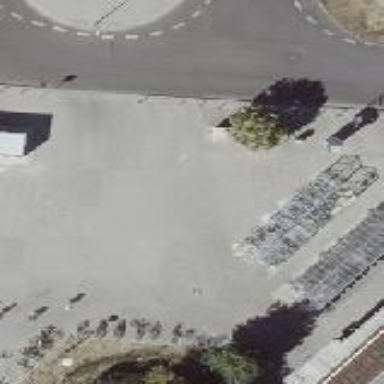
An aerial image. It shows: Bicycle parking area with stands.